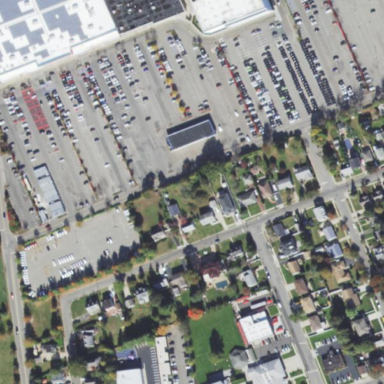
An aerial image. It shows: Parking area with surface.